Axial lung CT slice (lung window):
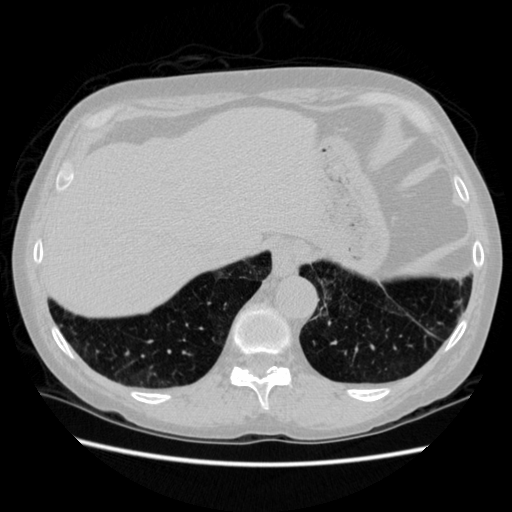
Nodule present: no